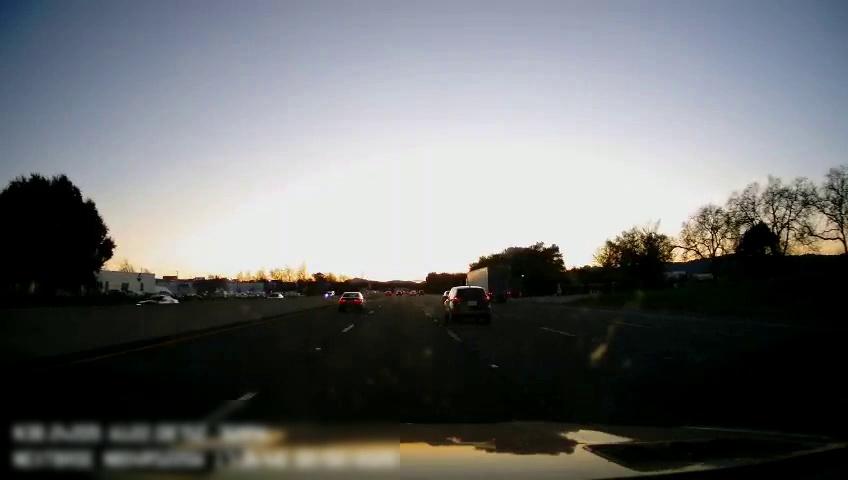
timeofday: Day
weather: Sunny
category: Drivable Space
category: Vehicles | Truck
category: Vehicles | Car
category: Vehicles | SUV
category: Vehicles | Car
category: Vehicles | Car
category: Vehicles | Car
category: Lanes | Current Lane
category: Lanes | Alternate Lane
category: Lanes | Alternate Lane
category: Lanes | Current Lane
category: Lanes | Alternate Lane
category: Lanes | Alternate Lane